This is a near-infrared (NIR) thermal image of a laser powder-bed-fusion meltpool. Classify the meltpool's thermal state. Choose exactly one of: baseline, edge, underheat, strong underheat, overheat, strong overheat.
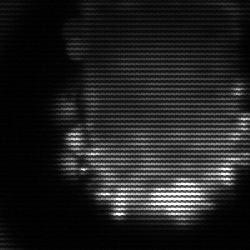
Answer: baseline